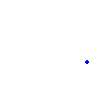
Particle: proton